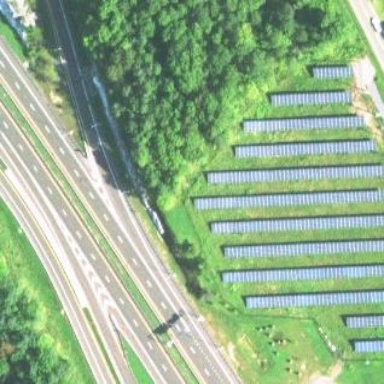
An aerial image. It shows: Solar photovoltaic power plant enclosed by fence. It generates electricity.